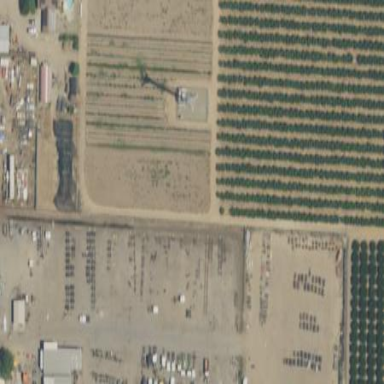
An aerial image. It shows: Orchard filled with nectarine trees.